Question: I try to implement Screen Space Ambient Occlusion (SSAO) based on the R5 Demo found here: <URL>
In Fact I try to adapt their SSAO - Linear shader to fit into my own little engine.
I Store them in a RGBA texture using the following shader:
Vertex:
'''
varNormalVS = normalize(vec3(vmtInvTranspMatrix * vertexNormal));
depth = (modelViewMatrix * vertexPosition).z;
depth = (-depth-nearPlane)/(farPlane-nearPlane);
gl_Position = pvmtMatrix * vertexPosition;
'''
Fragment:
'''
gl_FragColor = vec4(varNormalVS.x,varNormalVS.y,varNormalVS.z,depth)
'''
For my linear depth calculation I referred to: <URL>
Is it correct?
Texture seem to be correct, but maybe it is not?

As mentioned above the original can be found here: <URL>
on pastebin <URL>
In contrast to the original I only use 2 input textures since one of my textures stores both, normals as RGB and Linear Depht als Alpha.
My second Texture, the random normal texture, looks like this:
<URL>
I use almost exactly the same implementation but my results are wrong.
Before going into detail I want to clear some questions first:
Since it is a post processing effect rendered onto a screen aligned quad via orthographic projection, the projectionMatrix is the orthographic matrix. Correct or Wrong?
In my opinion this is the biggest difference between the R5 implementation and my implementation attempt. I think this should not be a big problem, however, due to different depth textures this is most likley to cause problems.
Please note that R5_clipRange looks like this
'''
vec4 R5_clipRange = vec4(nearPlane, farPlane, nearPlane * farPlane, farPlane - nearPlane);
'''
Original:
'''
float GetDistance (in vec2 texCoord)
{
//return texture2D(R5_texture0, texCoord).r * R5_clipRange.w;
const vec4 bitSh = vec4(1.0 / <PHONE>.0, 1.0 / 65535.0, 1.0 / 256.0, 1.0);
return dot(texture2D(R5_texture0, texCoord), bitSh) * R5_clipRange.w;
}
'''
I have to admit I do not understand the code snippet. My depth his stored in the alpha of my texture and I thought it should be enought to just do this
'''
return texture2D(texSampler0, texCoord).a * R5_clipRange.w;
'''
Correct or Wrong?
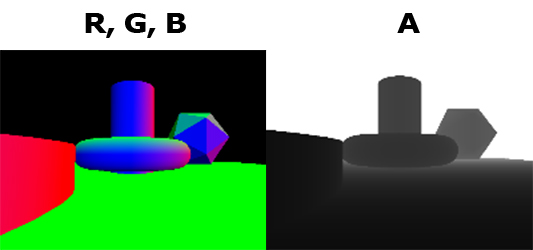
Answer: Your normal texture seems wrong. My guess is that your 'vmtInvTranspMatrix' is a model-view matrix. However it should be model-view-projection matrix (note you need screen space normals, not view space normals). The depth calculation is correct.
I've implemented SSAO once and the normal texture looks like this (note there is no blue here):

> 1) ssao shader uses projectionMatrix and it's inverse matrix.
Since it is a post processing effect rendered onto a screen aligned quad via orthographic projection, the projectionMatrix is the orthographic matrix. Correct or Wrong ?
If you mean the second pass where you are rendering a quad to compute the actual SSAO, yes. You can avoid the multiplication by the orthogonal projection matrix altogether. If you render screen quad with [x,y] dimensions ranging from -1 to 1, you can use really simple vertex shader:
'''
const vec2 madd=vec2(0.5,0.5);
void main(void)
{
gl_Position = vec4(in_Position, -1.0, 1.0);
texcoord = in_Position.xy * madd + madd;
}
'''
> 2) Having a combined normal and Depth texture instead of two seperate
ones.
Nah, that won't cause problems. It's a common practice to do so.